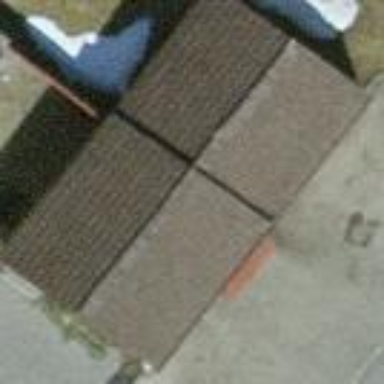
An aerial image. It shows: Group of garages.